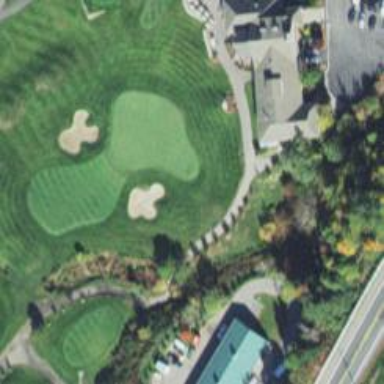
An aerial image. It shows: View of golf hole.